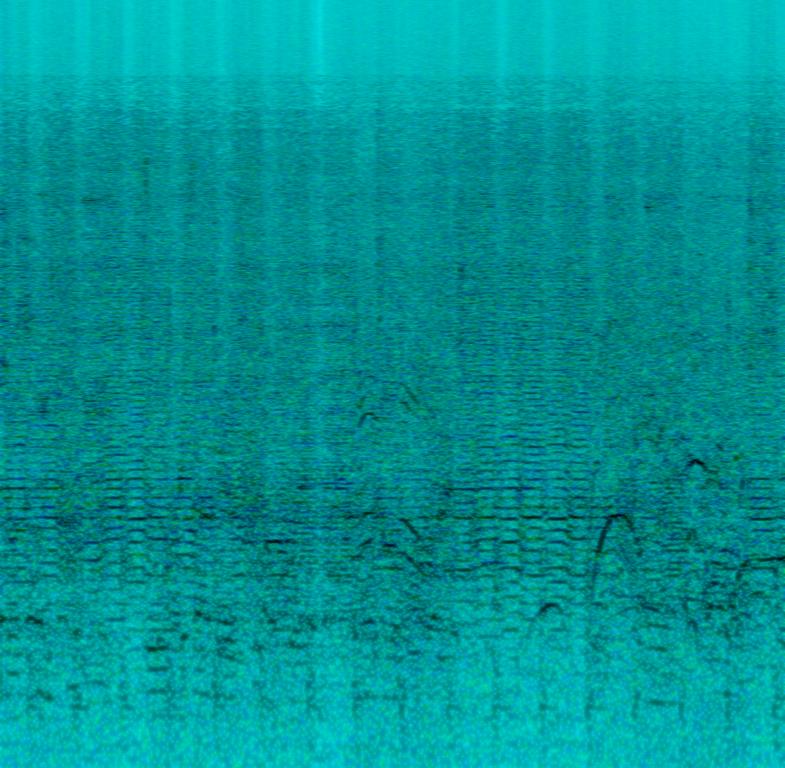
This music is an upbeat instrumental. The tempo is fast with vigorous digital drumming, synthesiser arrangements and DJ mixer effects. The music is electrifying, pulsating, buoyant, punchy, groovy, youthful and high-spirited. This music is an outdoor live performance with ambient sounds. There are sounds  of hysterical fans cheering, clapping and singing along. This music is Futuritic Electronic Pop/ Techno Pop.